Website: slack
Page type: payment
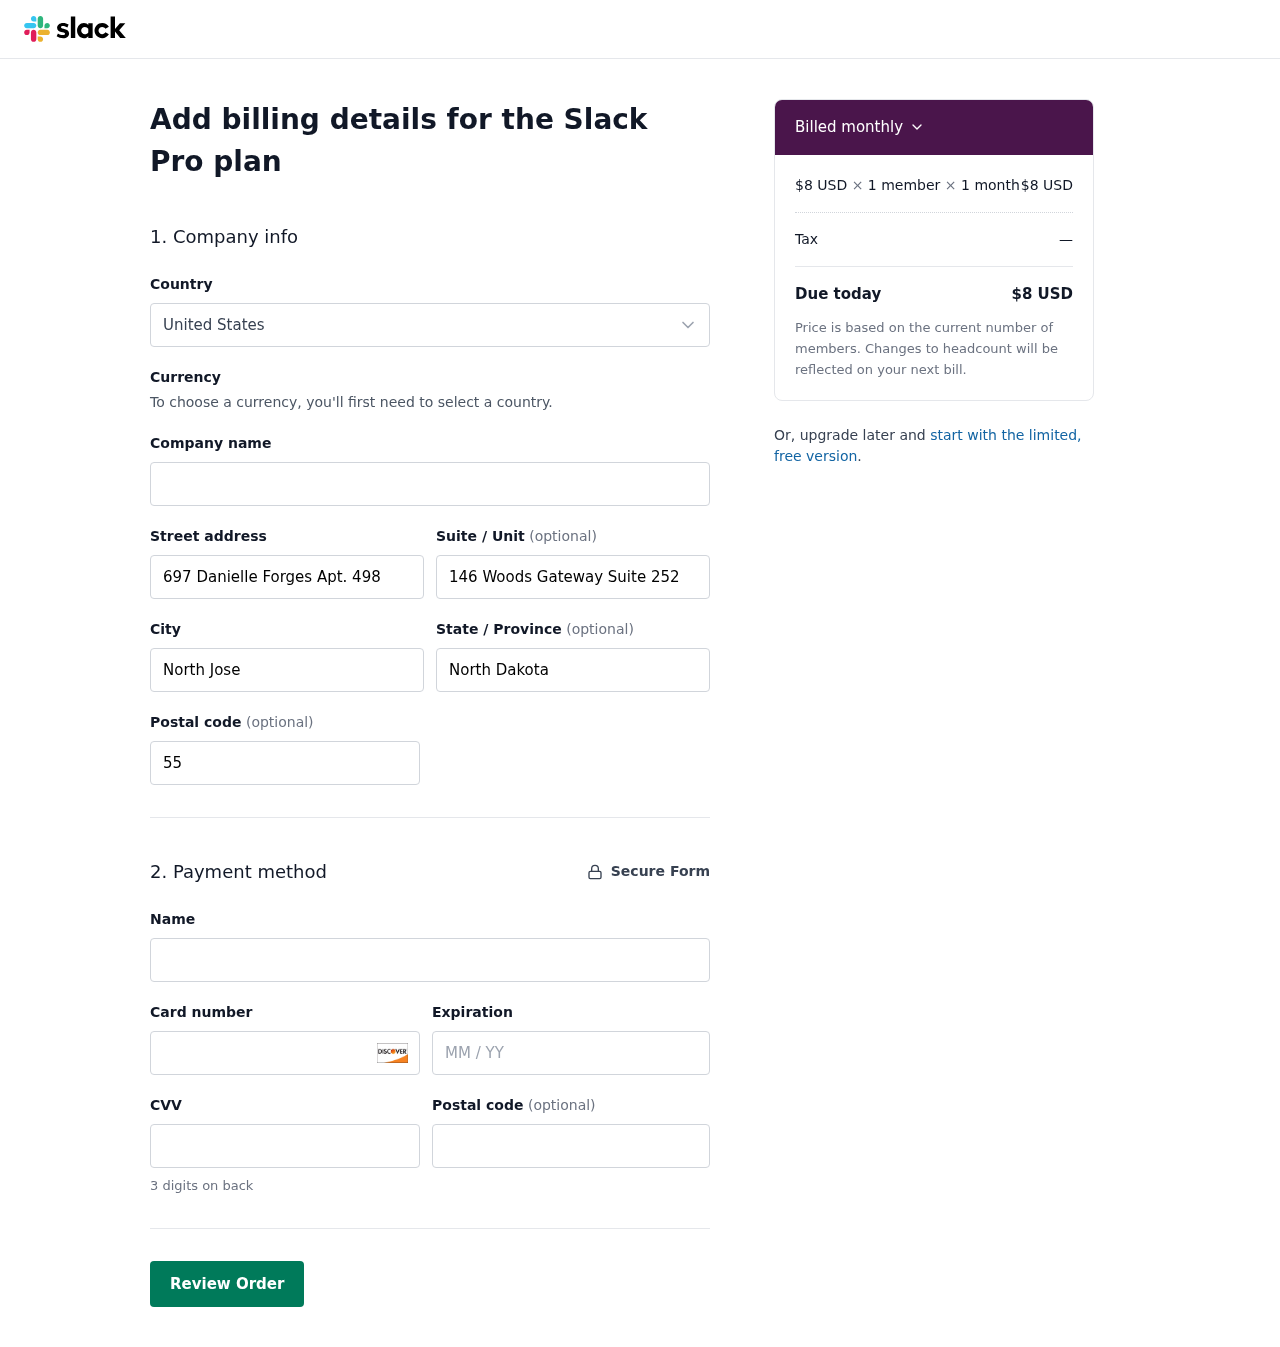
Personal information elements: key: PII_COUNTRY
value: United States
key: PII_STREET
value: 697 Danielle Forges Apt. 498
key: PII_STREET2
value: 146 Woods Gateway Suite 252
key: PII_CITY
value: North Jose
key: PII_STATE
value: North Dakota
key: PII_POSTCODE
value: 55349
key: PII_FULLNAME
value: Joshua Ramos
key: PII_CARD_NUMBER
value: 6501 2648 1626 9263
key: PII_CARD_EXPIRY
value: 07/26
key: PII_CARD_CVV
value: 959
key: PII_POSTCODE2
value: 55917
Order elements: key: ORDER_PRICE_PER_MEMBER
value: $8 USD
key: ORDER_NUM_MEMBERS
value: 1 member
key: ORDER_NUM_MONTHS
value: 1 month
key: ORDER_SUBTOTAL
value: $8 USD
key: ORDER_TAX
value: —
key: ORDER_TOTAL
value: $8 USD